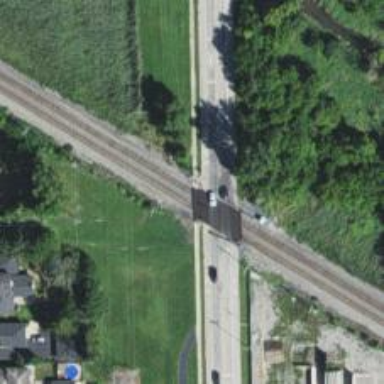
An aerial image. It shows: Railway crossing.